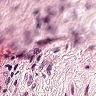
Metastatic tissue present: no